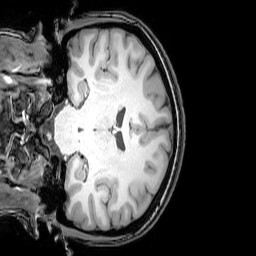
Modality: T1w
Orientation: coronal
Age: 25
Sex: female
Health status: healthy
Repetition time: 0.081 s
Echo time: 0.037 s